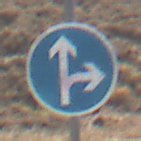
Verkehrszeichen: VorgeschriebeneFahrtrichtungGeradeausOderRechts
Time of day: Midday
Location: Outdoor (RoadRail)
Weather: Clear
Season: Summer
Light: Natural